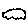
Label: cloud